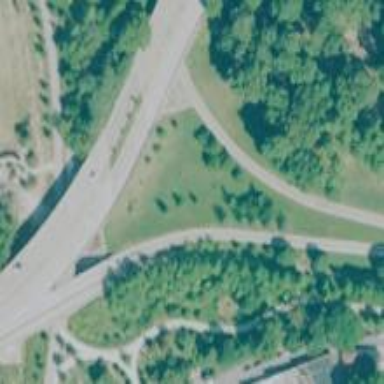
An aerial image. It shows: This image shows trunk highway that functions as expressway.